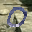
Label: 0